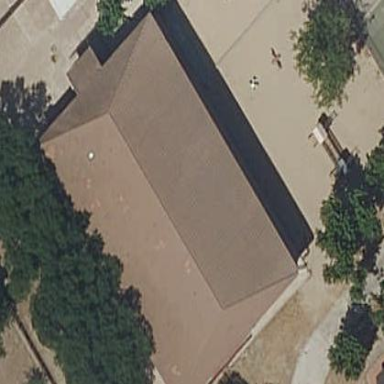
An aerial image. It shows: School building.